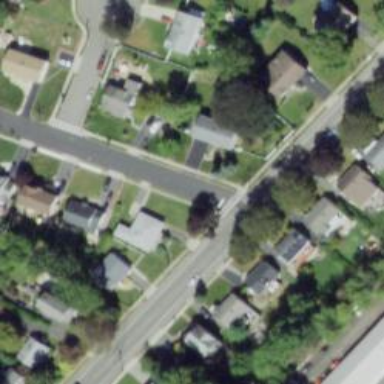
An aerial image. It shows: Residential road with sidewalk on the left.